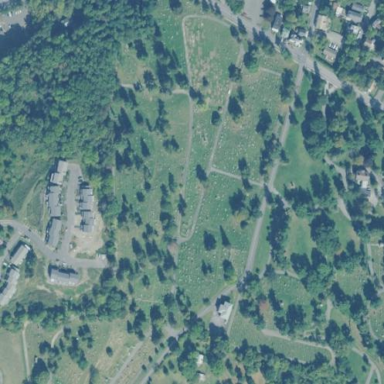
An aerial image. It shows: Cemetery.